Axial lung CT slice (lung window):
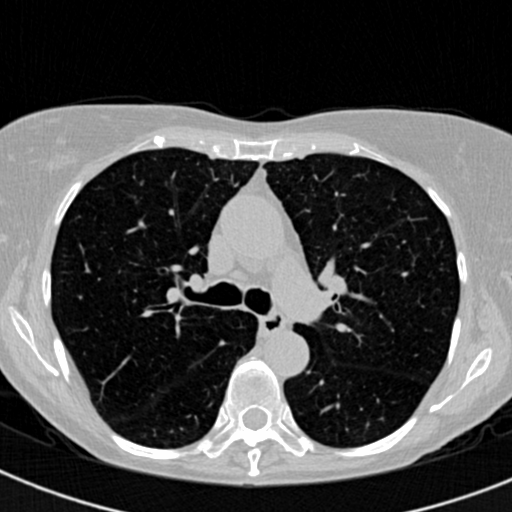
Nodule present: no